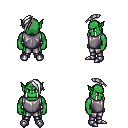
a pixel art fantasy rpg character, male body template, orc, green skin, steel chest armor, metal pants, white long mohawk hairstyle, metal boots, four views (front, back, left, right), 2x2 character sprite sheet, small pixel art, hard edges, no anti-aliasing